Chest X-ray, AP view. Patient: 42 years old, sex F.
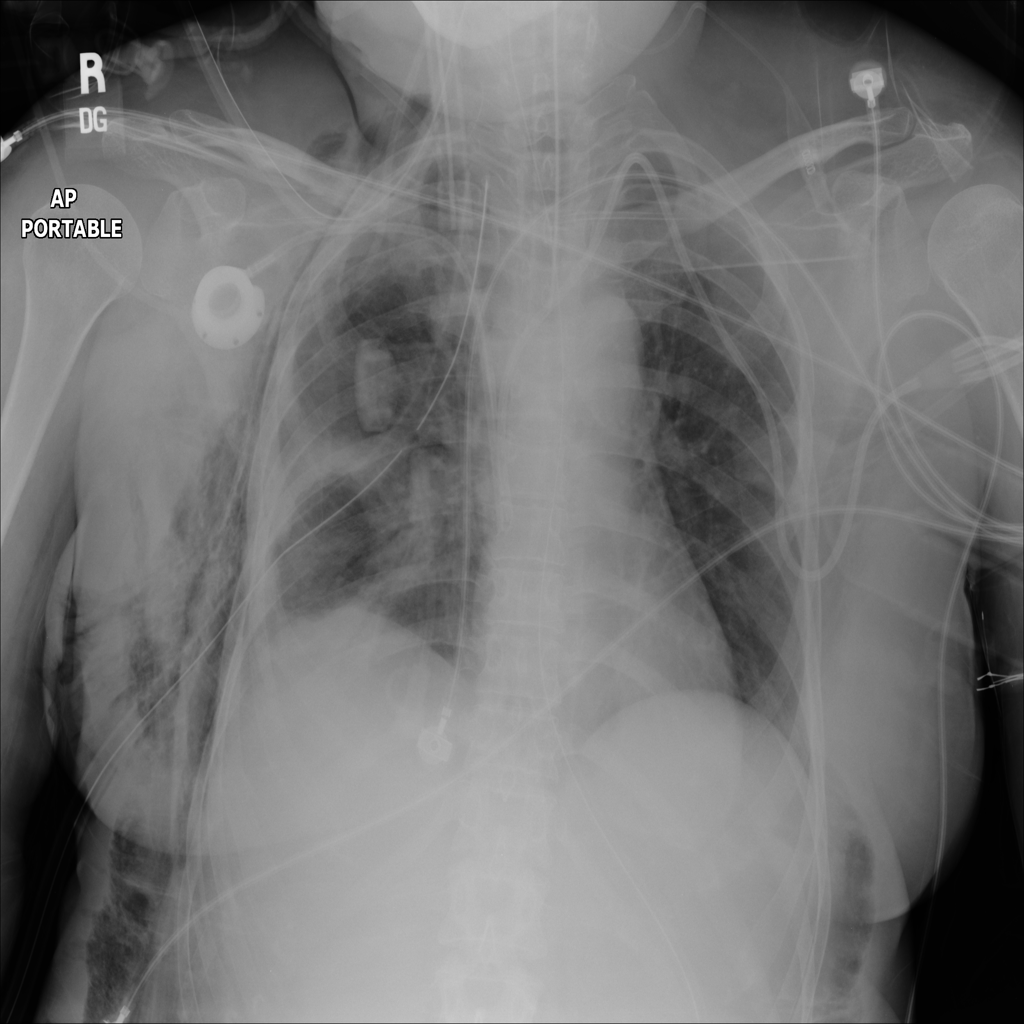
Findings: Infiltration, Mass, Pneumothorax